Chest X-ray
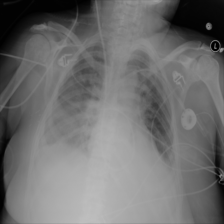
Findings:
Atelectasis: negative
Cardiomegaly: negative
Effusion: negative
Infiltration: positive
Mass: negative
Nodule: negative
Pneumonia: negative
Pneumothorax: negative
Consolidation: negative
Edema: negative
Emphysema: negative
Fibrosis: negative
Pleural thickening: negative
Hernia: negative